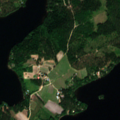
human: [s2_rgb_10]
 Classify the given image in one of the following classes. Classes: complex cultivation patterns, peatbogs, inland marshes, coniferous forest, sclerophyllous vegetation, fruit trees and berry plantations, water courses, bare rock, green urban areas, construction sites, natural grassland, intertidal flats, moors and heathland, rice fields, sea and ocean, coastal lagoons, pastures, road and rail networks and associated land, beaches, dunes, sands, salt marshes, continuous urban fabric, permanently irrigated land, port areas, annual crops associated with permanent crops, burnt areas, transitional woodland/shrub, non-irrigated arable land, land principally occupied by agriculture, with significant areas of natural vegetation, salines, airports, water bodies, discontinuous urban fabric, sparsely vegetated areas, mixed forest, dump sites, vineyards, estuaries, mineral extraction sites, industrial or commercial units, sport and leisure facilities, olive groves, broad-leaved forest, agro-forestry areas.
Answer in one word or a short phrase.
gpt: land principally occupied by agriculture, with significant areas of natural vegetation, coniferous forest, mixed forest, water bodies